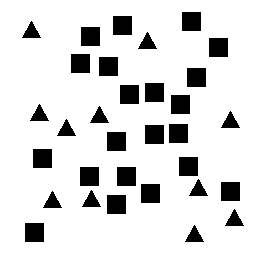
Squares: 21
Triangles: 11
Stars: 0
Total shapes: 32